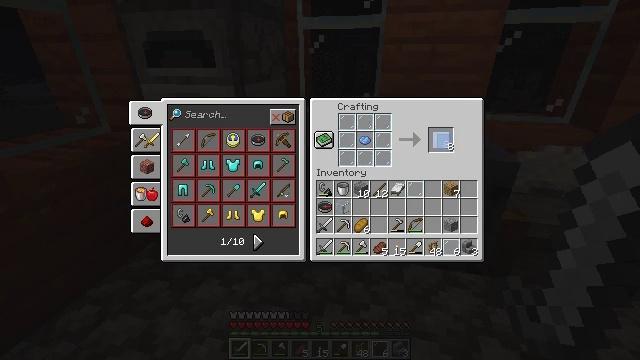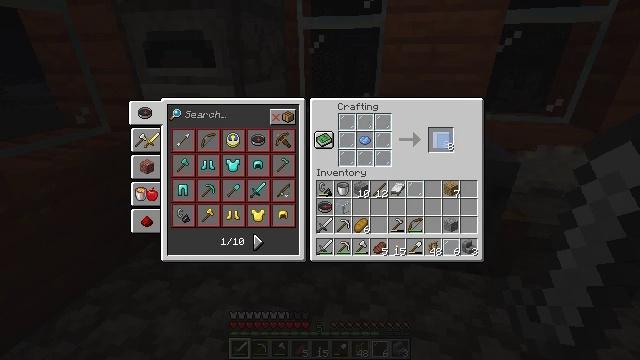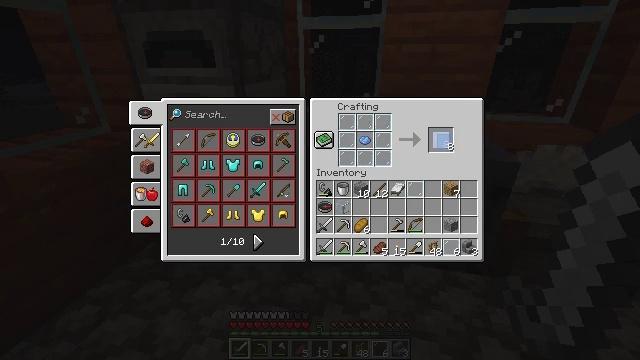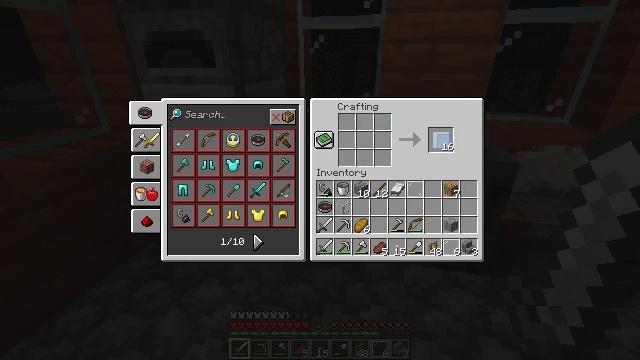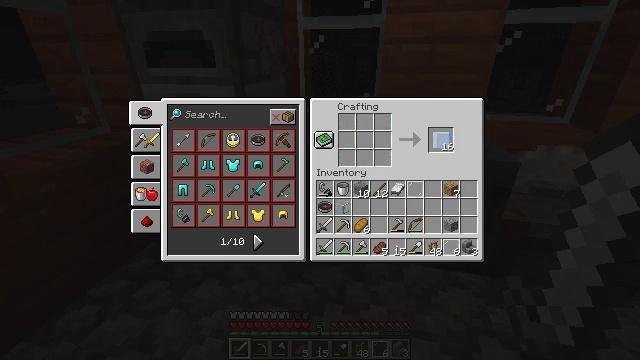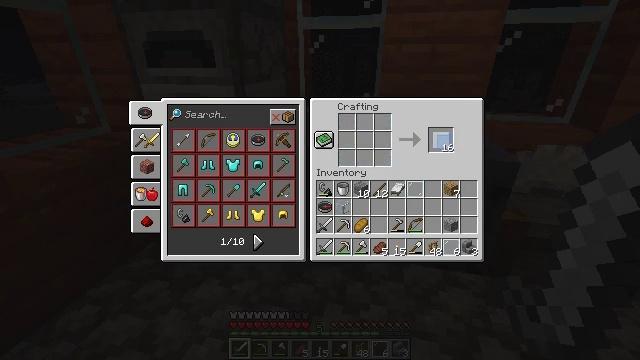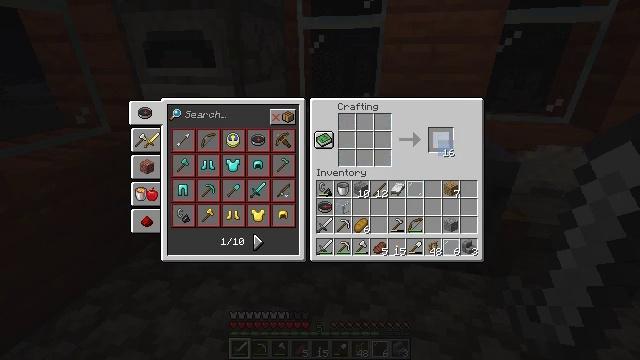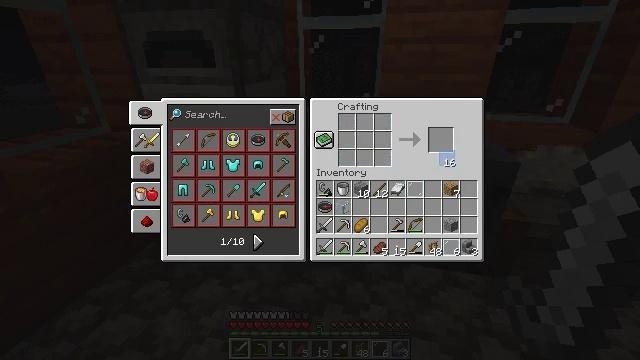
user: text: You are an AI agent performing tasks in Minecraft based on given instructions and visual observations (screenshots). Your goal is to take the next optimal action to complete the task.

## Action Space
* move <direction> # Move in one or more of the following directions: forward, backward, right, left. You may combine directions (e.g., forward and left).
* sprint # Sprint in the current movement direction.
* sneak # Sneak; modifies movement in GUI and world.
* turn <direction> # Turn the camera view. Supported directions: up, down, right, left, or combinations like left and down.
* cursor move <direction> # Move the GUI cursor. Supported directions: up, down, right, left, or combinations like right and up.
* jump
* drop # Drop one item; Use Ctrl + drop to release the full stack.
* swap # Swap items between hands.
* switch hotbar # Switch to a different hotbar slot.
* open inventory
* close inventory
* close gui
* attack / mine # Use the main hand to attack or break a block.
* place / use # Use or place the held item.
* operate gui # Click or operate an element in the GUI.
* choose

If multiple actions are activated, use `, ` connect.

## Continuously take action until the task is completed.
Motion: motion action
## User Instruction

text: craft item light blue stained glass pane
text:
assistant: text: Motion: attack / mine
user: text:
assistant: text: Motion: attack / mine
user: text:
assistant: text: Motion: no_op
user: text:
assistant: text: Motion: no_op
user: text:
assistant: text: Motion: no_op
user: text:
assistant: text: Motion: no_op
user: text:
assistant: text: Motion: turn down
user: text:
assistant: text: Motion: no_op